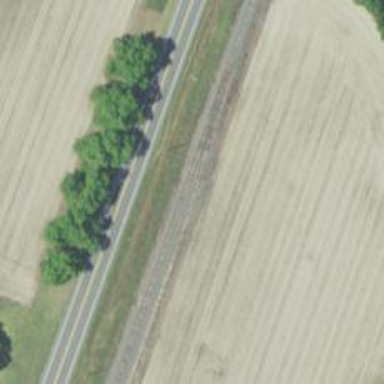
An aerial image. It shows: Railway siding with rails.